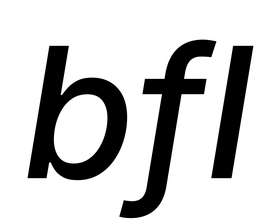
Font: Inter-Italic_Medium_Italic